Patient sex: M
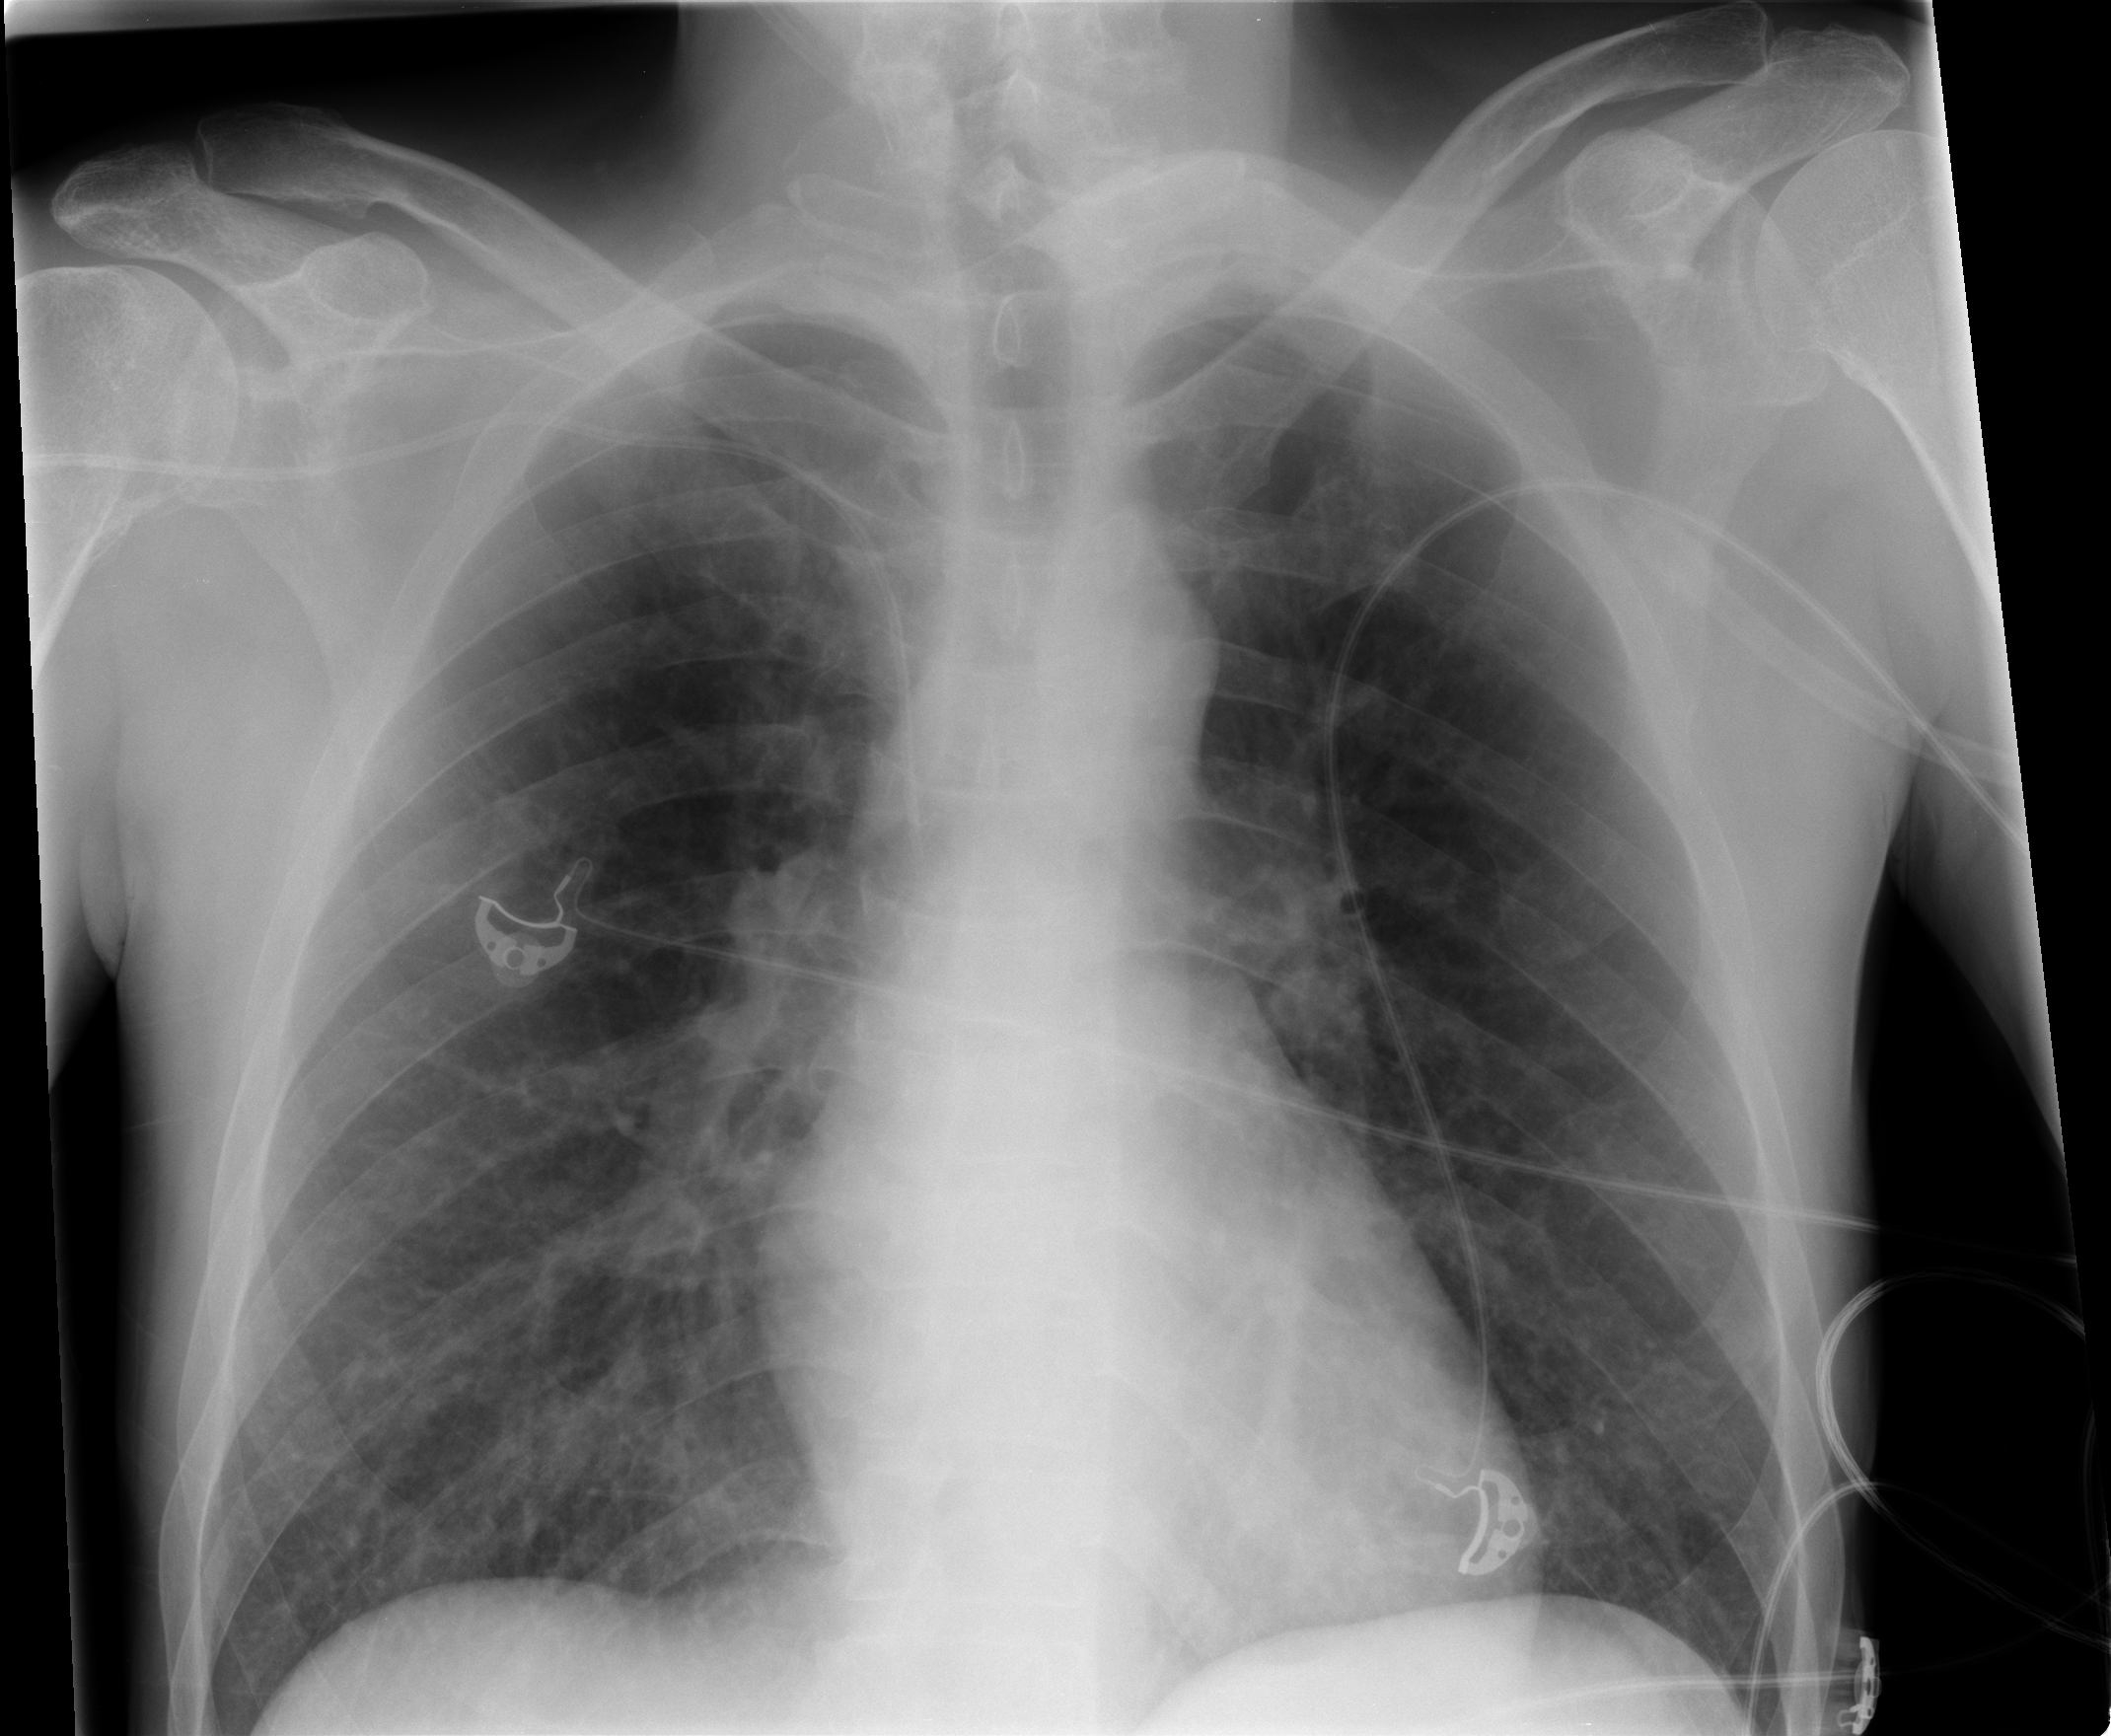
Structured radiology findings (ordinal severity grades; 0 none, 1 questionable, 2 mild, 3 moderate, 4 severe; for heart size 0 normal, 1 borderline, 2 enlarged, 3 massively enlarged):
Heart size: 0
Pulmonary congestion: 0
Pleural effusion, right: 0
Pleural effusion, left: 0
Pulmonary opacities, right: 1
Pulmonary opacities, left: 1
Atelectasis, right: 1
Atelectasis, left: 1